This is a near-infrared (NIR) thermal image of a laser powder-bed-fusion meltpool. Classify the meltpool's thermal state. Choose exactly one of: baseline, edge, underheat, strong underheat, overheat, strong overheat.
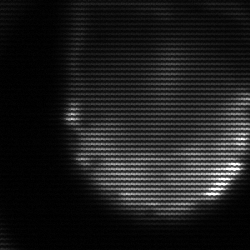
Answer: edge